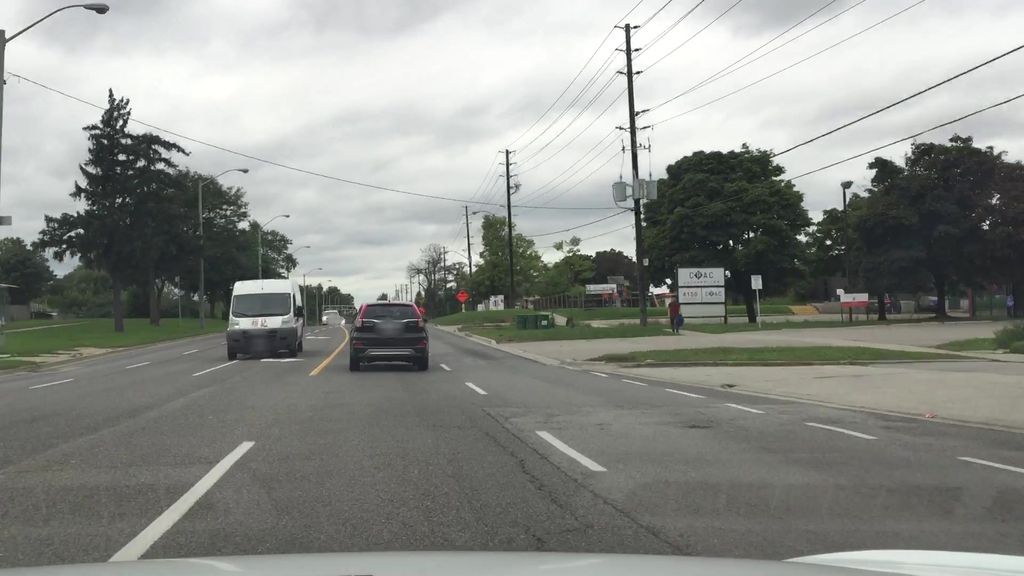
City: toronto